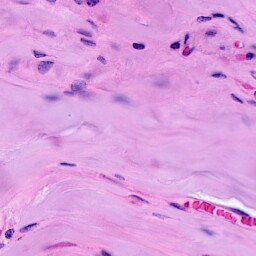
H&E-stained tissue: Breast